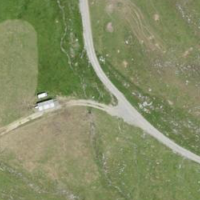
EUNIS habitat code: 26
Species observed at this site:
Hieracium villosum
Oenanthe oenanthe
Roeseliana roeselii